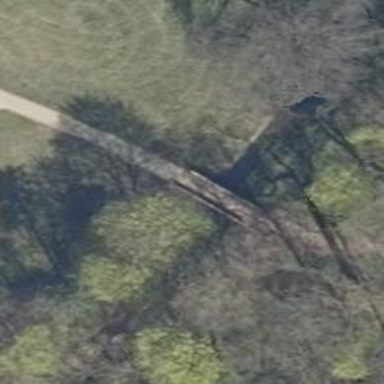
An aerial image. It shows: Footway on bridge.